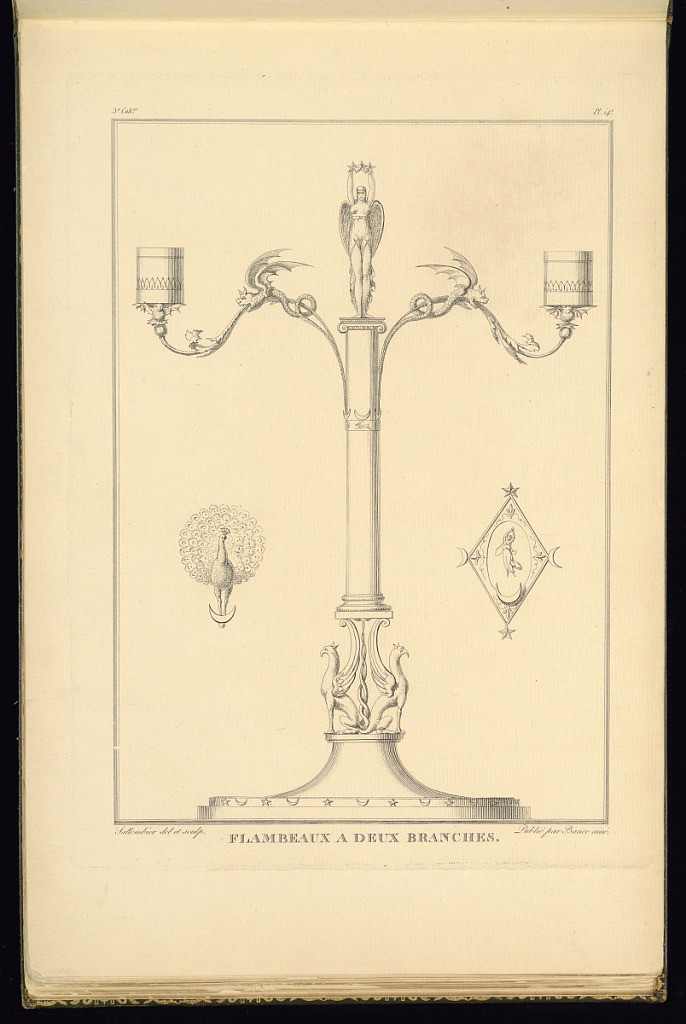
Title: FLAMBEAUX A DEUX BRANCHES
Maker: Henri Sallembier, French, ca. 1753 - 1820
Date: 1805
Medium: Etching on paper
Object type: Print
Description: Design for a candelabra with two arms with Empire style motifs decorated with a winged woman holding a crown of stars, standing on a column, decorated with zodiac signs, crescent moons, stars, and griffins. The arms are decorated with scrolling leaves, dragons, bats, and leaf running patterns. A peacock to the lower left of the design and a cartouche to the right. The plate is titled, signed, and numbered.